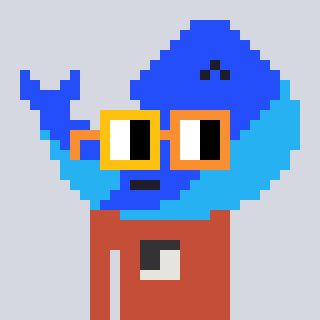
a pixel art character with square yellow and orange glasses, a whale-shaped head and a rust-colored body on a cool background